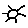
Label: sun